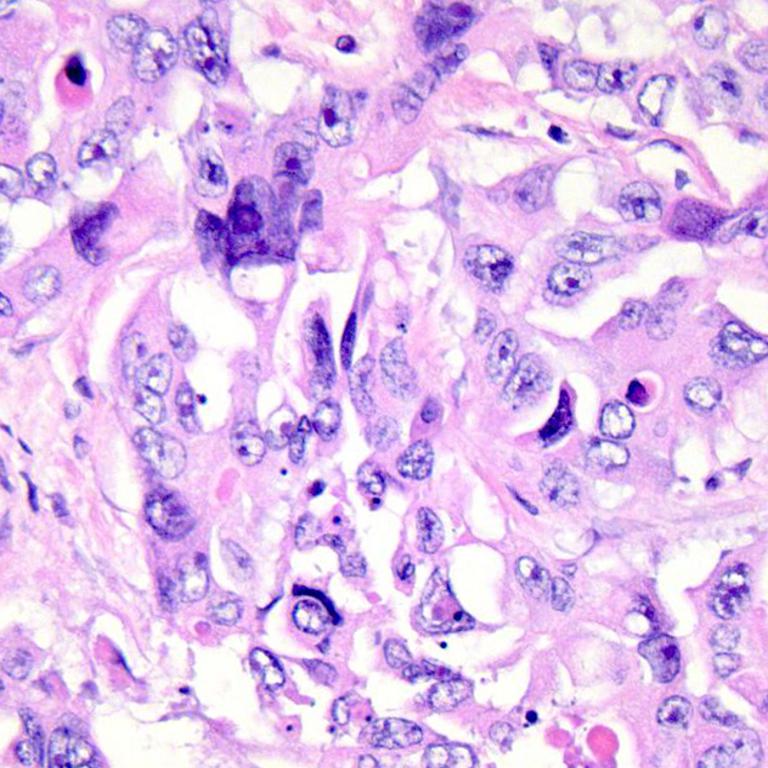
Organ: colon
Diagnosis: adenocarcinomas